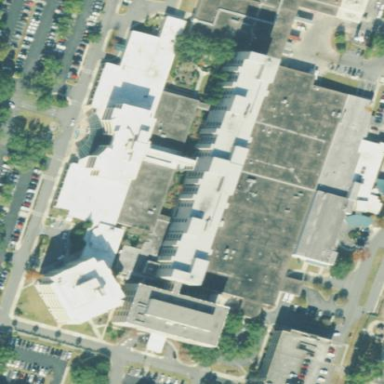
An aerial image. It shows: Healthcare facility identified as hospital.